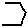
Label: hexagon